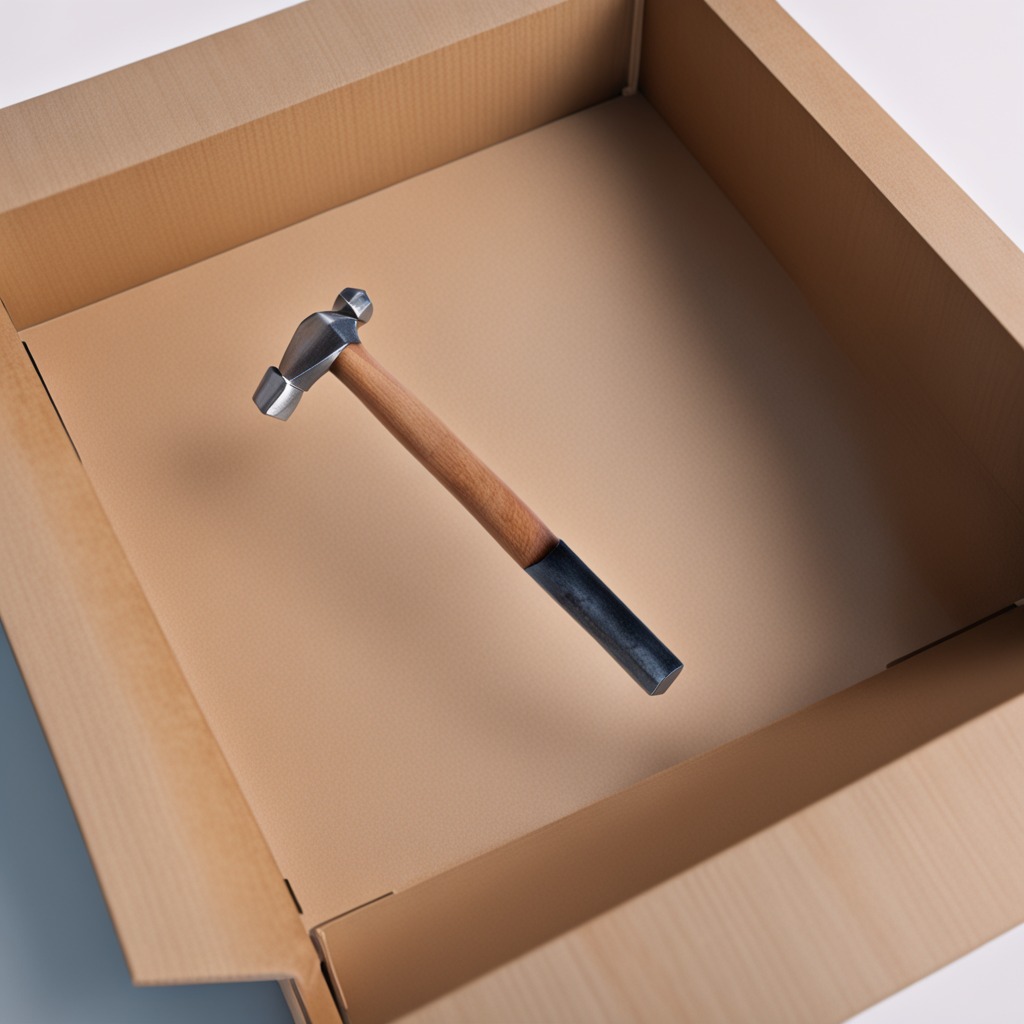
A hammer is lying on a clean dry cardboard box surface in an outdoor workshop during daytime bright natural light soft shadows slightly creased but